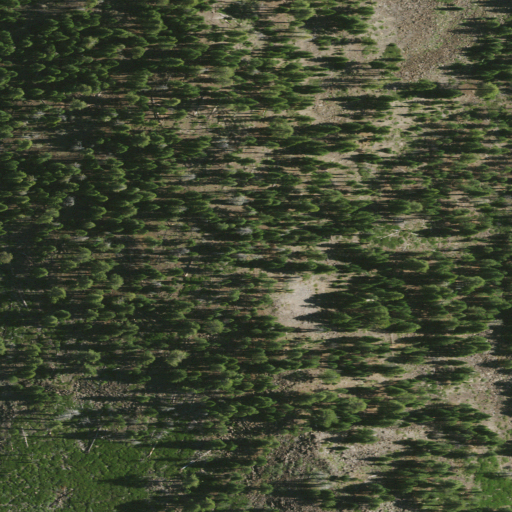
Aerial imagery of mountain in California named Badger Mountain containing evergreen forest and shrub